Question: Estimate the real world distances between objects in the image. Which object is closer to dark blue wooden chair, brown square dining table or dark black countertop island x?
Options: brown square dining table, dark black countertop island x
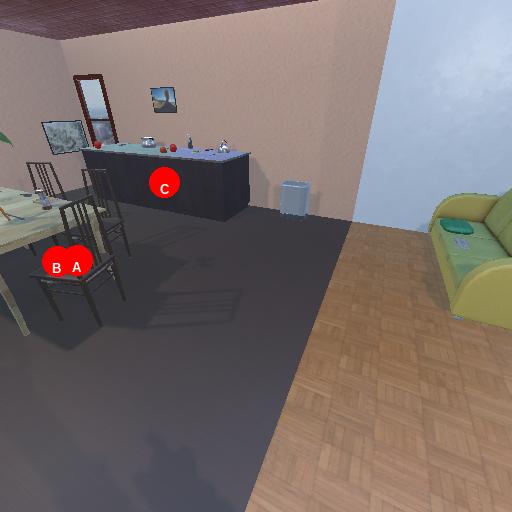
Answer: brown square dining table